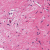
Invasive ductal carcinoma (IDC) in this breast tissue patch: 0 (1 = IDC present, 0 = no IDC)